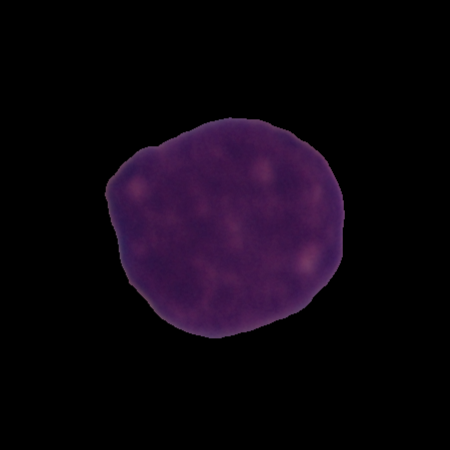
Label: cancer